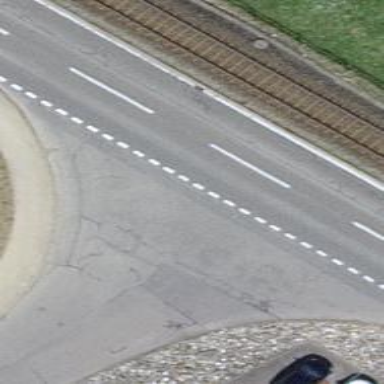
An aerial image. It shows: Primary highway.